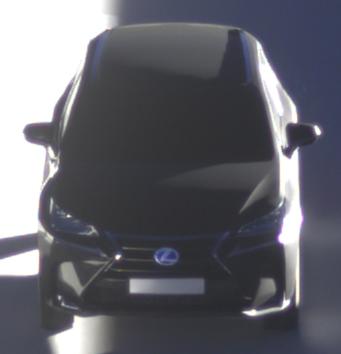
Make: Lexus
Model: NX 300h
Detailed model: NX (AZ1)
Model produced from: 2017/11
Model produced until: 2018/08
Doors: 5
Color: black
Road condition: dry road
Daytime: sunrise or sunset
Contrast: high contrast